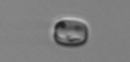
Label: Thalassiosira